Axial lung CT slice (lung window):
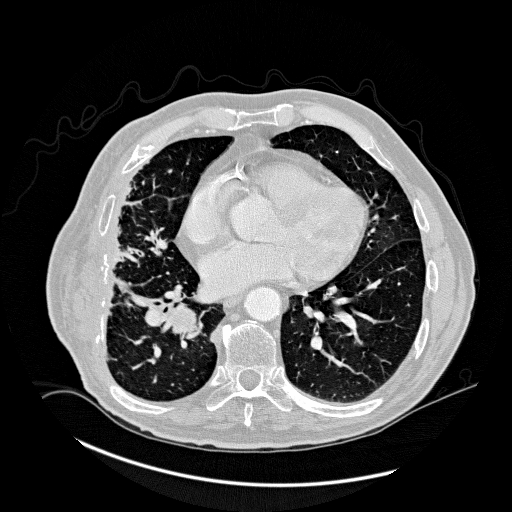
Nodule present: no